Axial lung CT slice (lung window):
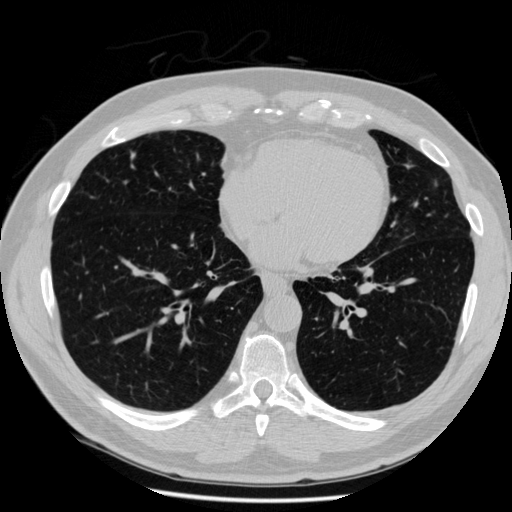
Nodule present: no